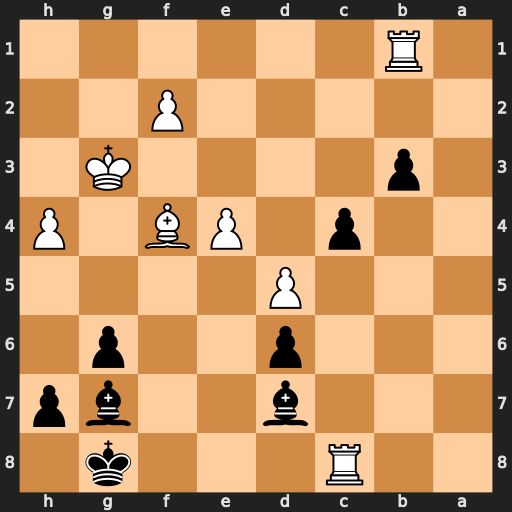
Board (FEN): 2R3k1/3b2bp/3p2p1/3P4/2p1PB1P/1p4K1/5P2/1R6
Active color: b
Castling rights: -
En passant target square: -
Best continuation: Bxc8 Bxd6 b2 Ba3 c3 Bxb2 cxb2